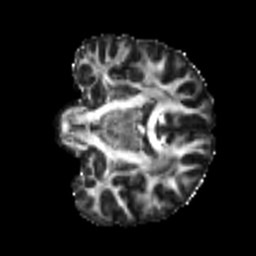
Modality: FA
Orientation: coronal
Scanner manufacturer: siemens
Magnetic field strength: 3 T
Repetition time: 4 s
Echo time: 0.0594 s